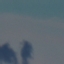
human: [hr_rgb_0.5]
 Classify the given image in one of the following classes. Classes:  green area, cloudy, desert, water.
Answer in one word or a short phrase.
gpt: water